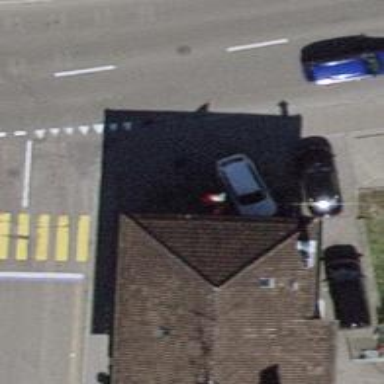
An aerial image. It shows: Restaurant.